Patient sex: M
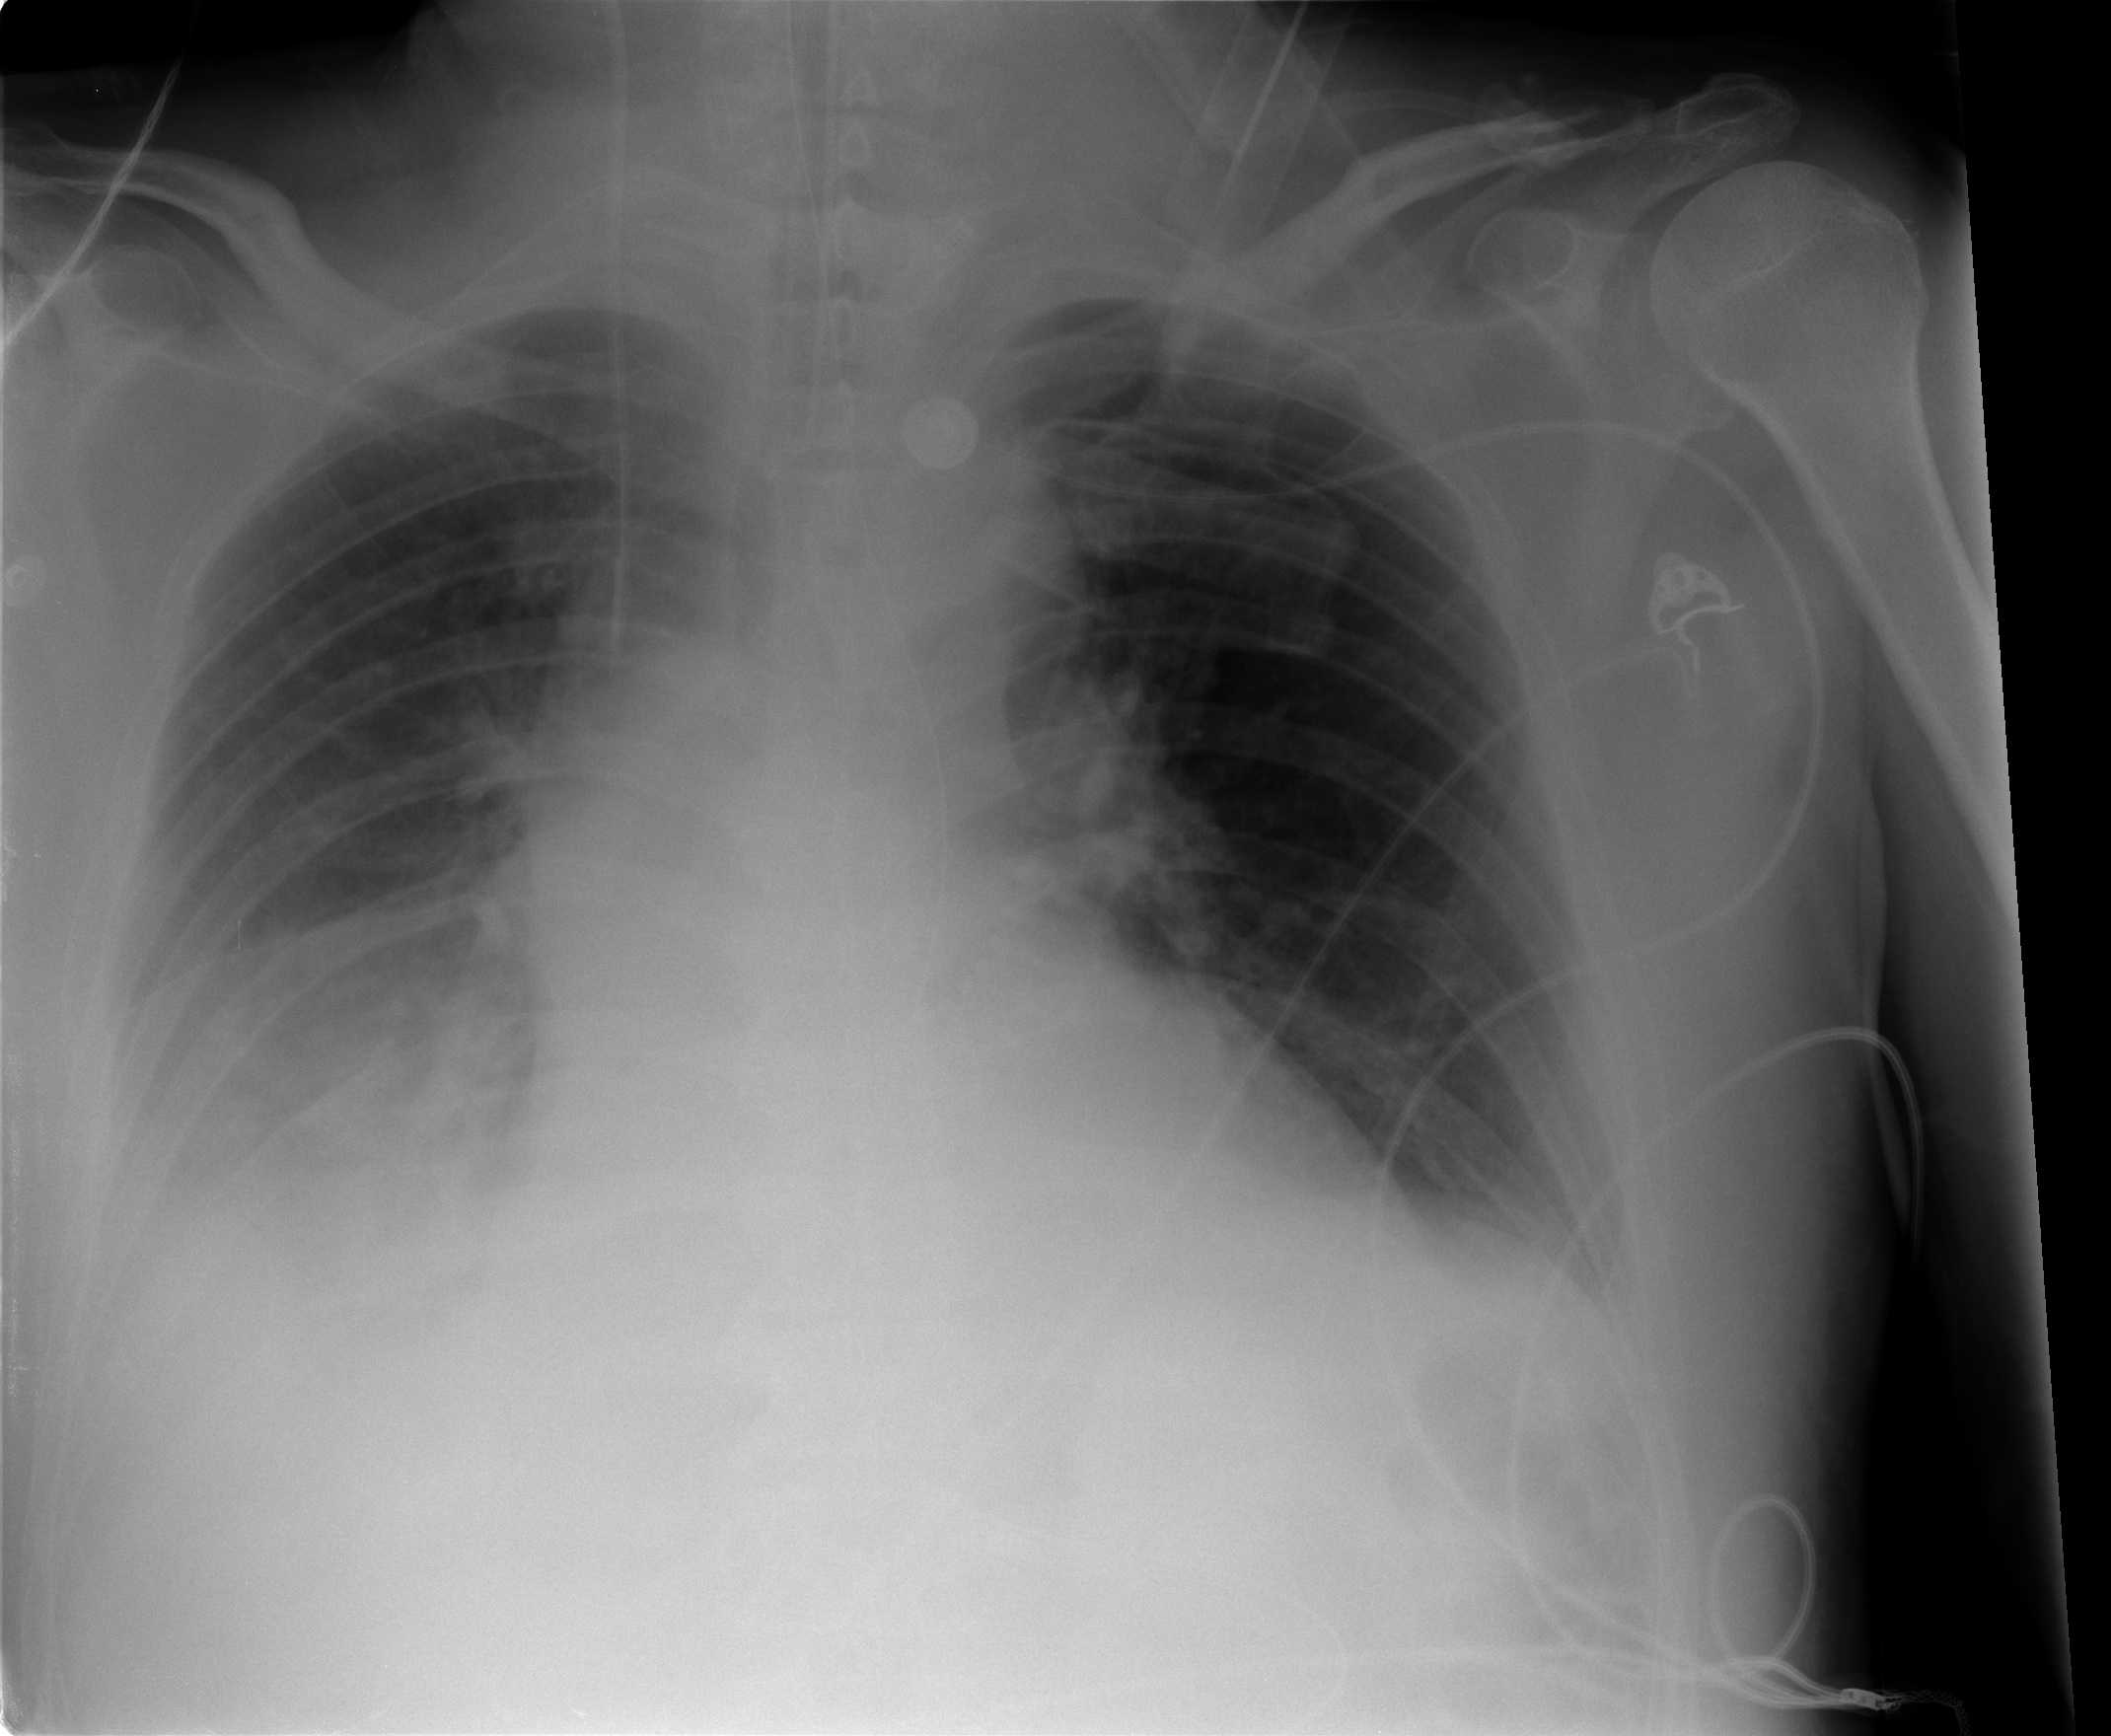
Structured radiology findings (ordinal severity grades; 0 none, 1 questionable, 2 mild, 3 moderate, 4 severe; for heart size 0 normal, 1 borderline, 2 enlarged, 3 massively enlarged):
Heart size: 0
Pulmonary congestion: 0
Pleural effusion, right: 2
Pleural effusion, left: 1
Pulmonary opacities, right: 0
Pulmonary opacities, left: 0
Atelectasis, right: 1
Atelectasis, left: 1